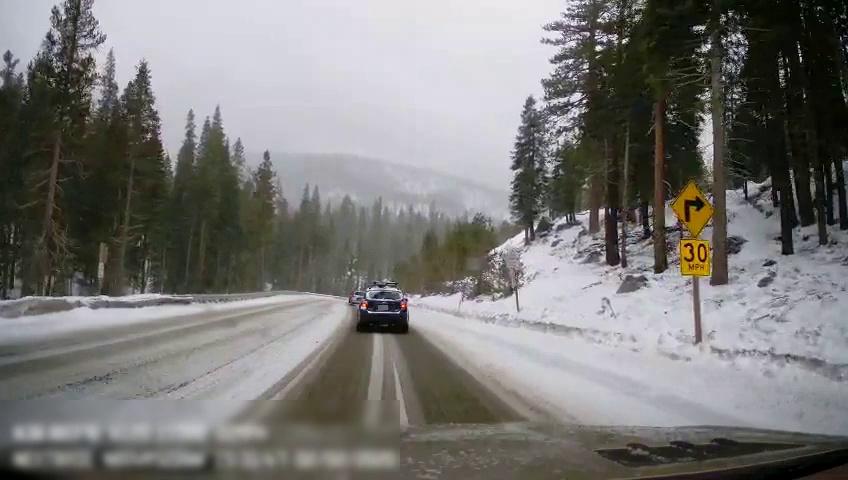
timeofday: Day
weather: Snowy
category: Drivable Space
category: Vehicles | Car
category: Vehicles | SUV
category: Traffic | Signs
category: Traffic | Signs
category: Traffic | Signs